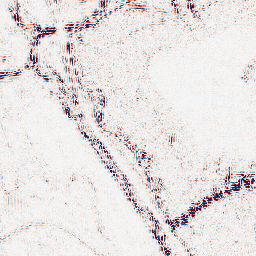
Category: wavelet
Decomposition family: wavelet_biorthogonal
Decomposition parameters: wavelet: bior2.4
level: 2
Upsampling method: bspline
Upsampling parameters: scale: 2
Upsampling scale: 2